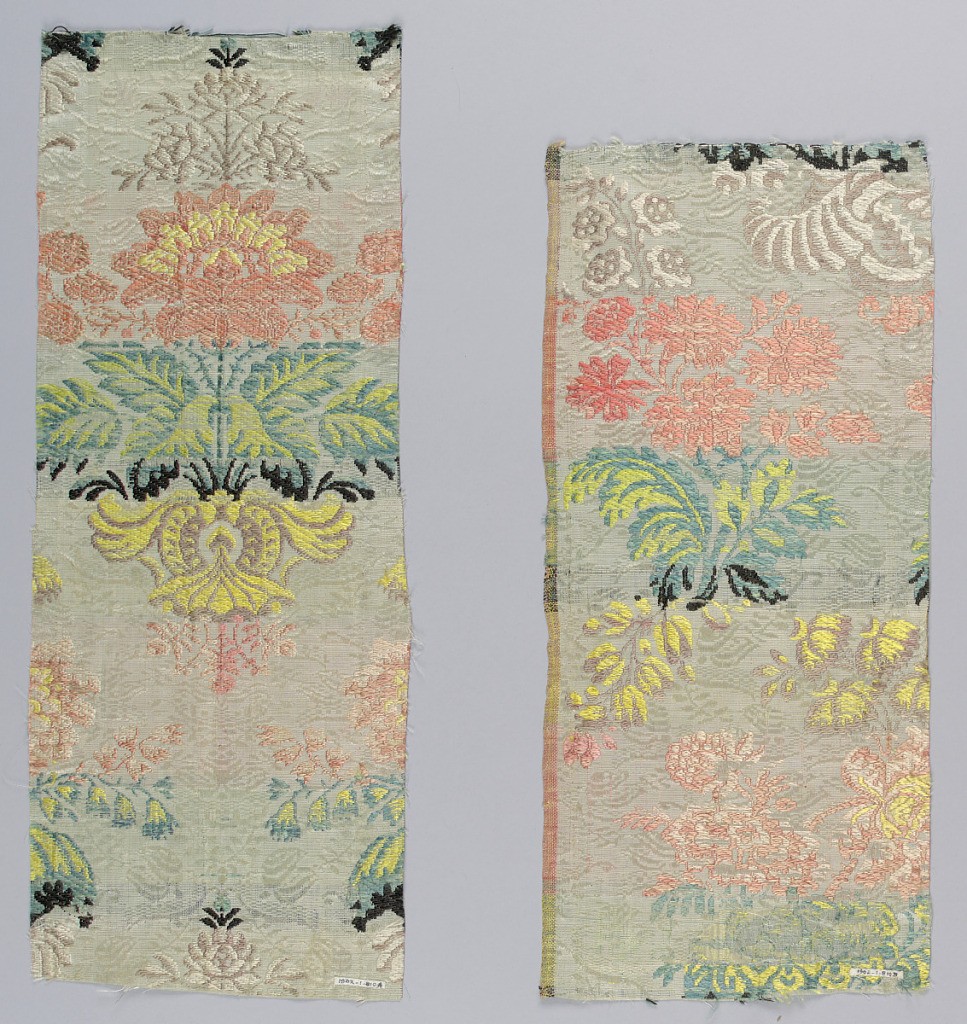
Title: Fragments
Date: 18th century
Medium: silk Technique: woven
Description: Polychrome flowers  on a white background. very worn.